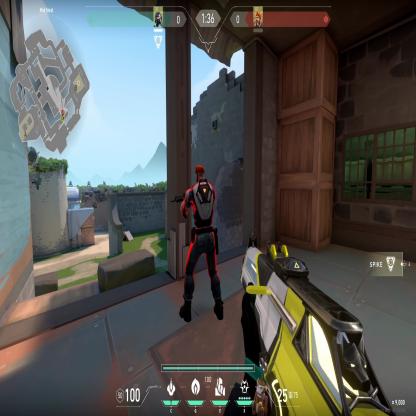
Label: enemy